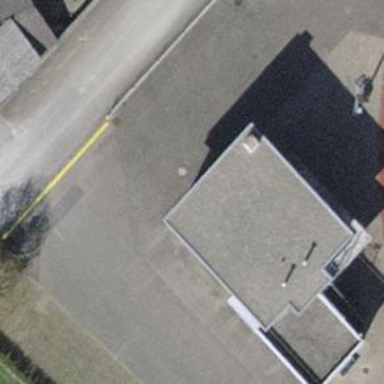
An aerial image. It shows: Toilets.